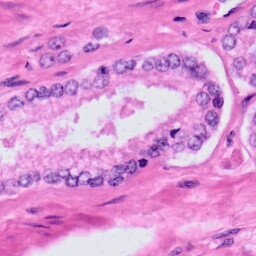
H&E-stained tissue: Prostate